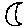
Label: moon